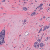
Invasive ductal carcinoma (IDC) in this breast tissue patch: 1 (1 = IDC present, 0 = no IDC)